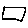
Label: square